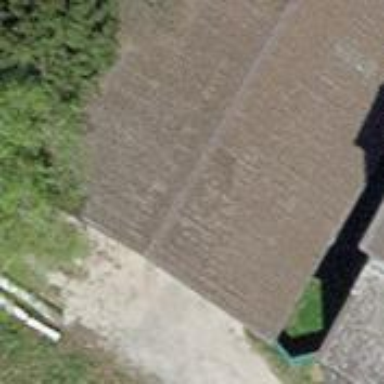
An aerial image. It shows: Barn.